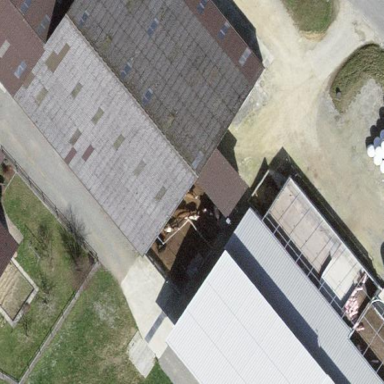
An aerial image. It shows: Farm auxiliary building.